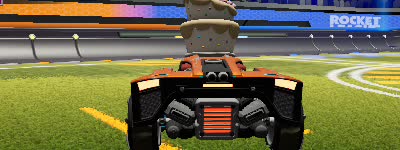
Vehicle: breakout